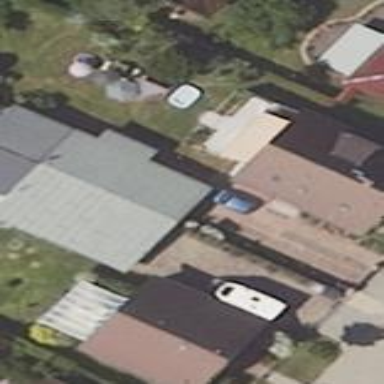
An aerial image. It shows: Shed building.